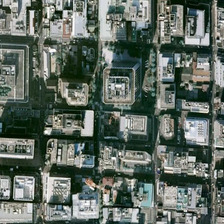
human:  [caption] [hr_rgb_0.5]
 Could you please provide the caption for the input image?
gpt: many buildings are in a commercial area .

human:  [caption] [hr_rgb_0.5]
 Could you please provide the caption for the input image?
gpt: many buildings are in a commercial area .

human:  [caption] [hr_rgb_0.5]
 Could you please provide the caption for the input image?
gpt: many buildings are in a commercial area .

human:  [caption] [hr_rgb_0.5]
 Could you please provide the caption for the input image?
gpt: many buildings are in a commercial area .

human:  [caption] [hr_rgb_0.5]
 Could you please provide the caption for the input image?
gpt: many buildings are in a commercial area .